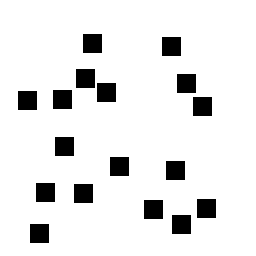
Squares: 17
Triangles: 0
Stars: 0
Total shapes: 17